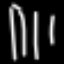
Label: fork